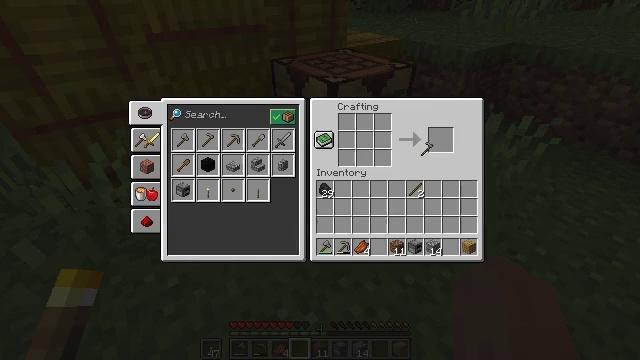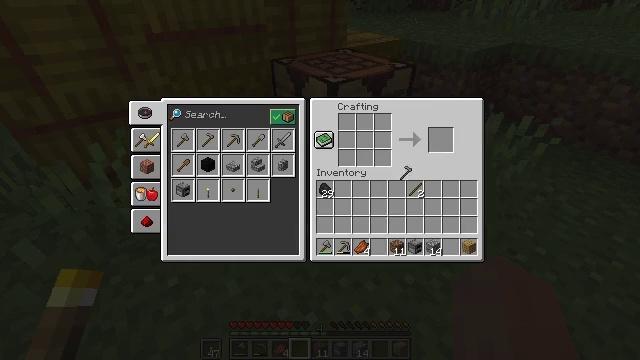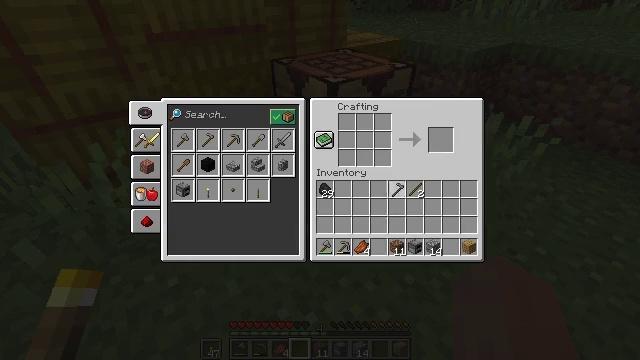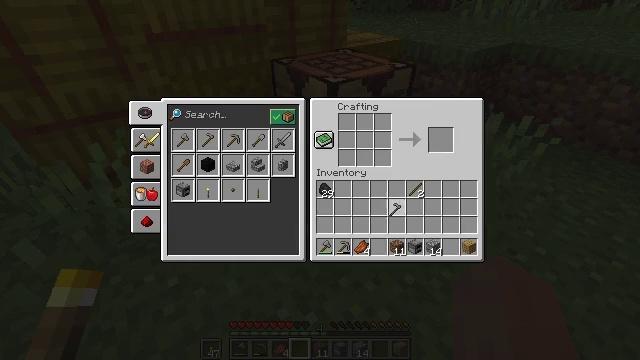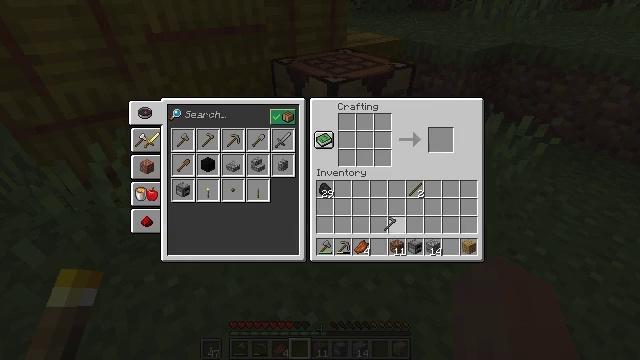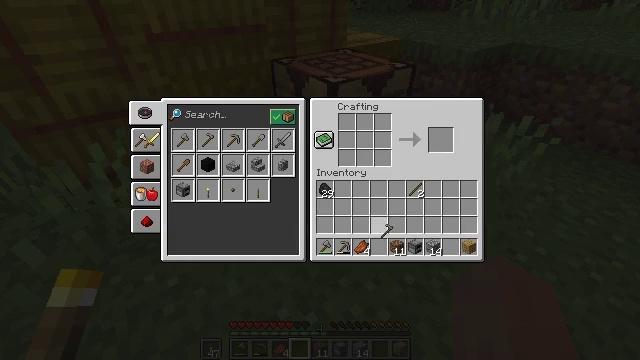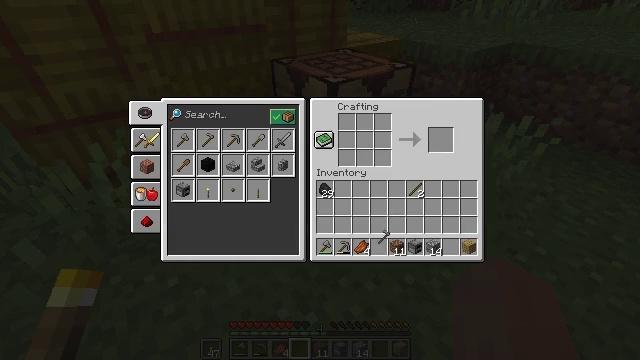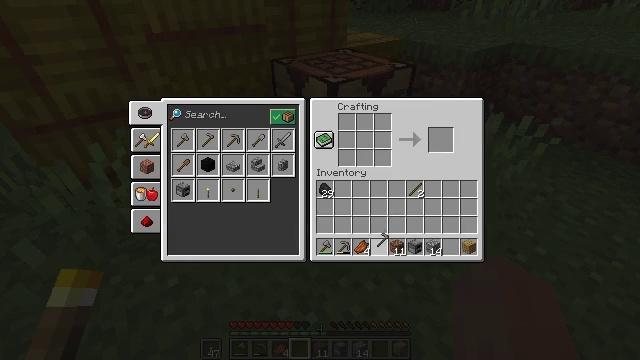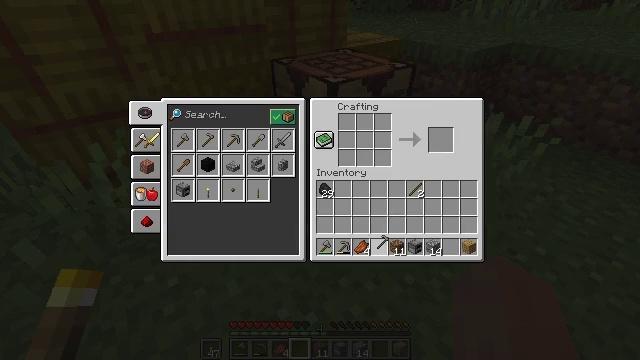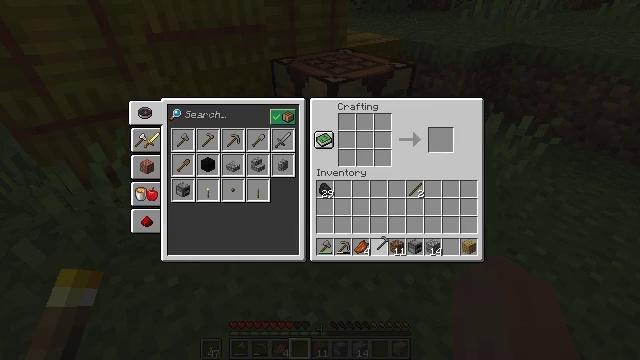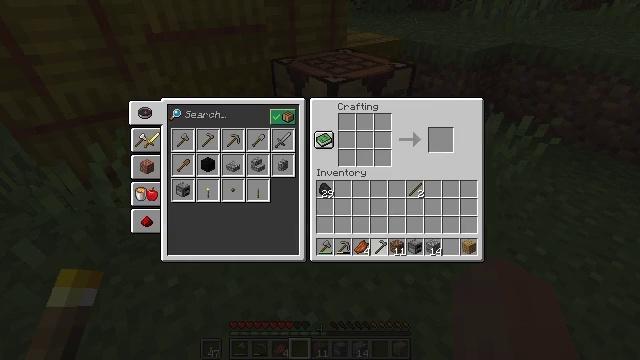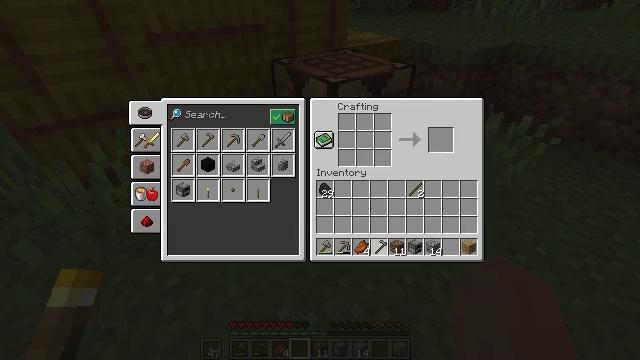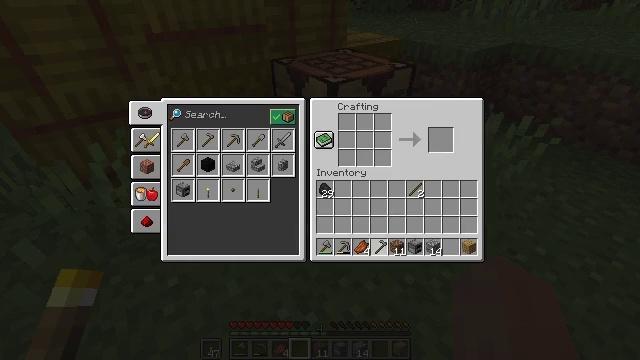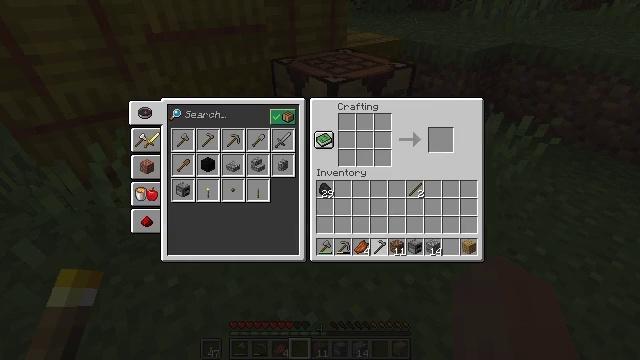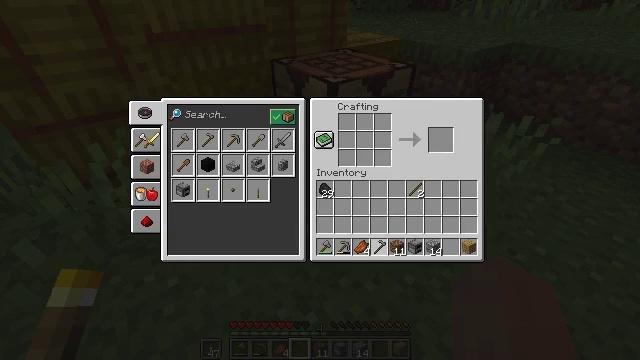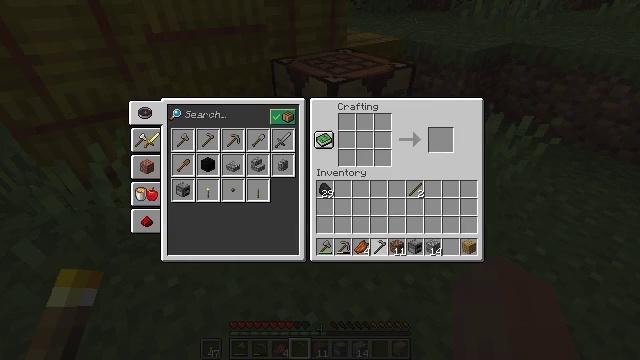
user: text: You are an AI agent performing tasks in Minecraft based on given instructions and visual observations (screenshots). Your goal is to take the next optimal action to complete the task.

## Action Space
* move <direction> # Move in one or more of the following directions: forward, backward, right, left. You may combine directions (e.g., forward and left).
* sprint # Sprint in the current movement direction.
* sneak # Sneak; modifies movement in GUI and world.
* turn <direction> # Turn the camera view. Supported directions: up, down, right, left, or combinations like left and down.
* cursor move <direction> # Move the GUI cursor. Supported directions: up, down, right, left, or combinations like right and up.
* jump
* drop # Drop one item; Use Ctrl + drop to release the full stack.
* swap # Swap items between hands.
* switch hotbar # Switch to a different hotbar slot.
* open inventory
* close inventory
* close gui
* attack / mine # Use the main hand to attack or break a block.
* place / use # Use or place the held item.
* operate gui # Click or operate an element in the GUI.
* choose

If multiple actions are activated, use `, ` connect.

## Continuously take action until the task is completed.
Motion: motion action
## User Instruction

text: Attack the hay block to get hay.
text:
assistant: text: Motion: cursor move left and down, open gui
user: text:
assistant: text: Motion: cursor move left and down
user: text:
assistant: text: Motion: cursor move down
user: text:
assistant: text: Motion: cursor move down
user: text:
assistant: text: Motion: cursor move down
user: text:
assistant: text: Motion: no_op
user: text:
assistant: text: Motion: no_op
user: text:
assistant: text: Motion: no_op
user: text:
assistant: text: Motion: no_op
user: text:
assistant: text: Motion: no_op
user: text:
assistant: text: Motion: no_op
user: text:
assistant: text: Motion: operate gui
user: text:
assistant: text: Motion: operate gui
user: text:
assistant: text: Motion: operate gui
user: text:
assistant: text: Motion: operate gui
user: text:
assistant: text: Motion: no_op
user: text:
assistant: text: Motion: no_op
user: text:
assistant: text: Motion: no_op
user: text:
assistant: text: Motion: no_op
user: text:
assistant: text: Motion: no_op
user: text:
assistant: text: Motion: close gui
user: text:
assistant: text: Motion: no_op
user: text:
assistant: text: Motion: turn left and up
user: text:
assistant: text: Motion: turn left and up
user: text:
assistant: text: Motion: turn left and up
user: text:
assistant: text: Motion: turn left and up
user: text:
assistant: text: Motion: move forward, turn left and up
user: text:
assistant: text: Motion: move forward, turn left and up
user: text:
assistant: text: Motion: move forward
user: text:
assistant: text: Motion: move forward